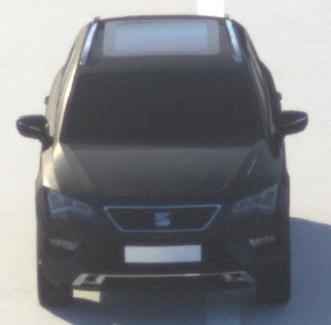
Make: SEAT
Model: Ateca 1.0 TSI Ecomotive
Detailed model: Ateca (5FP)
Model produced from: 2016/08
Model produced until: 2018/08
Doors: 5
Color: black
Road condition: dry road
Daytime: morning or afternoon
Contrast: high contrast